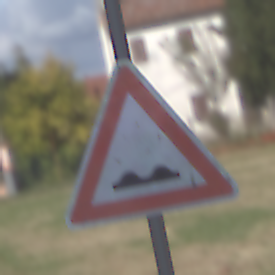
Verkehrszeichen: UnebeneFahrbahn
Umgebung: Outdoor, Suburban
Tageszeit: MorningAfternoon
Wetter: PartlyCloudy
Licht: Natural
Jahreszeit: NotSpecified
Kontrast: HighContrast